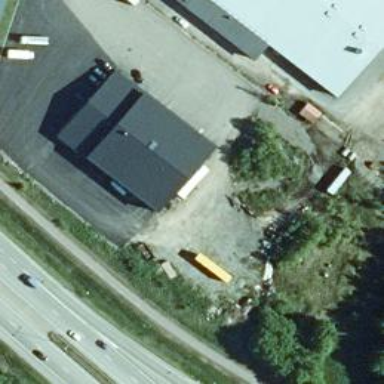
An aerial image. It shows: Industrial building.